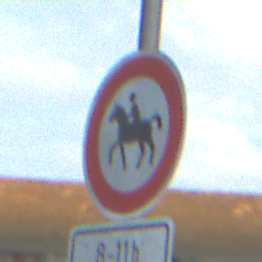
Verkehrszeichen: VerbotReiter
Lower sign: ZeitangabenOhneBeschraenkungAufWochentage2
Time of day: SunriseSunset
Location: Outdoor (RoadRail)
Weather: PartlyCloudy
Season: NotSpecified
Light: Natural